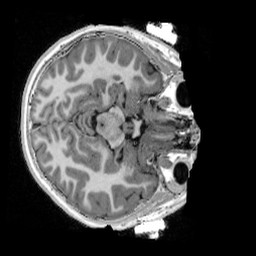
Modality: UNIT1_denoised
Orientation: axial
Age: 10
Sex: female
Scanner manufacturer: siemens
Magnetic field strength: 3 T
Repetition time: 4 s
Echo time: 0.00303 s